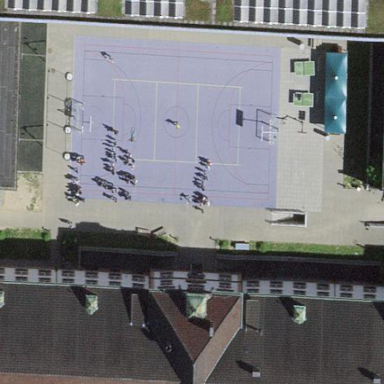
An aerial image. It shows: School building.